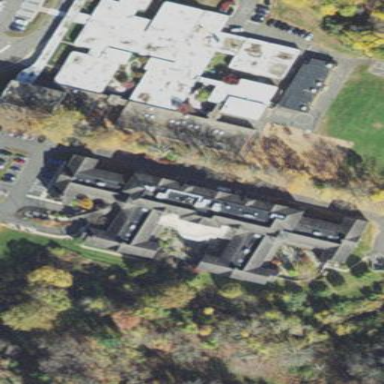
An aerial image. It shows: Building.